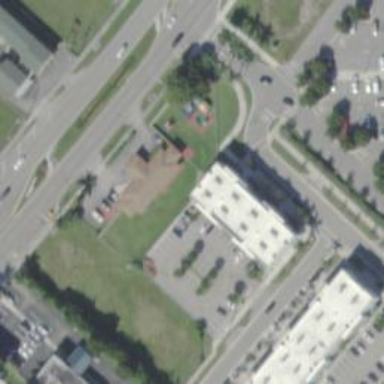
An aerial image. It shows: Kindergarten.